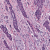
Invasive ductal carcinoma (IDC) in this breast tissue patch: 1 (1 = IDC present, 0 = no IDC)